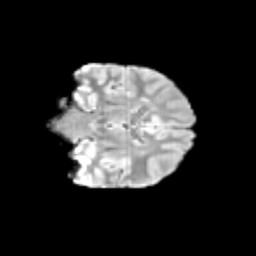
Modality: T2w
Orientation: coronal
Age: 13
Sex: female
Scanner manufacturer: siemens
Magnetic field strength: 3 T
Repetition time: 3.8 s
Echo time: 0.07 s